Interaction volume radius: 5 \u00c5
Interaction volume height: 20 \u00c5
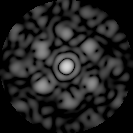
Disorder parameter: 0.5797